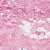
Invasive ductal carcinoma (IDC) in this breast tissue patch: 0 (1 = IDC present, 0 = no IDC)